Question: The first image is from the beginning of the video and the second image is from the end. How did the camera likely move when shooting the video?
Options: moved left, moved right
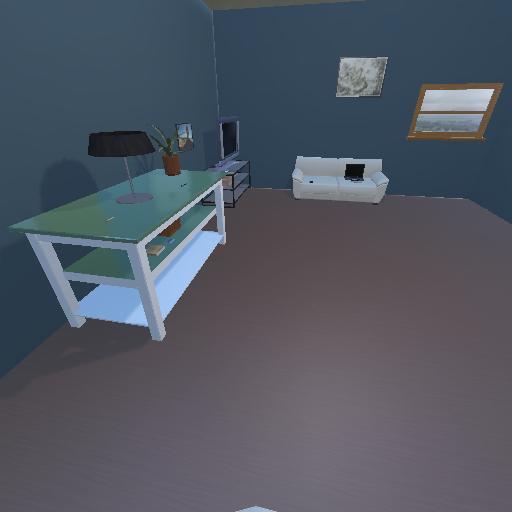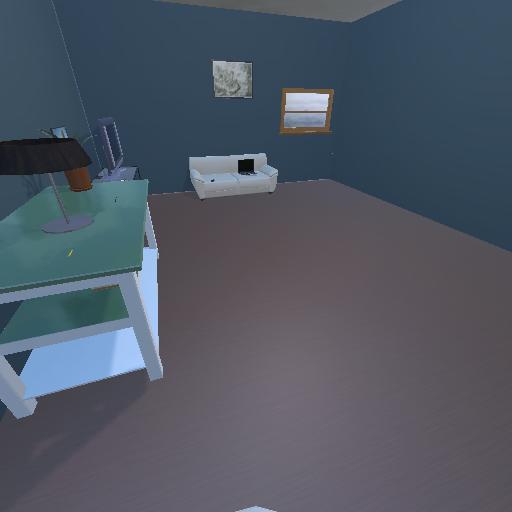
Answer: moved left